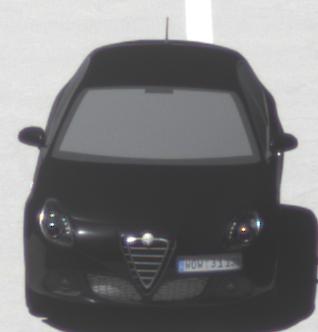
Make: Alfa Romeo
Model: Giulietta 1.4 TB 16V
Detailed model: Giulietta (940)
Model produced from: 2010/05
Model produced until: 2013/03
Doors: 5
Color: black
Road condition: dry road
Daytime: midday
Contrast: high contrast